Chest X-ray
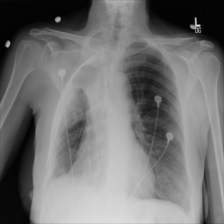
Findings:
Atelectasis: negative
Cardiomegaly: negative
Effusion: negative
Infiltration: negative
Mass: negative
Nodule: negative
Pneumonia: negative
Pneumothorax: negative
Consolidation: negative
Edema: negative
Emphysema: negative
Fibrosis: negative
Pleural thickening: negative
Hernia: negative